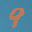
Label: 9